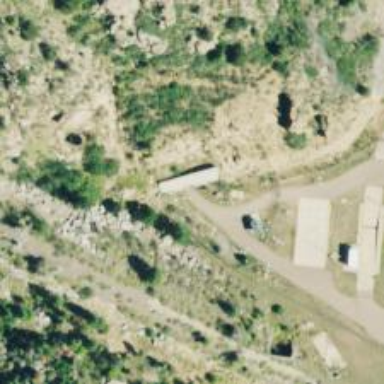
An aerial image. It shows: Military bunker.